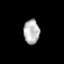
Tissue: prostate
Cell type: Epithelial cells
Senescence score: 0.3184
Nuclear area (px): 379
Mean DAPI intensity: 182.259